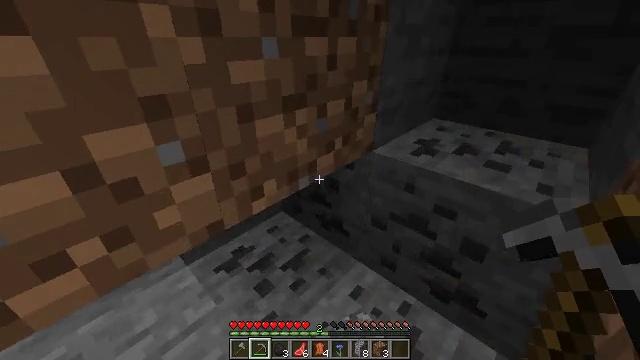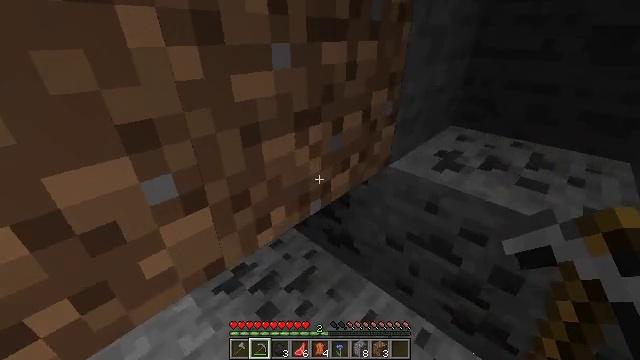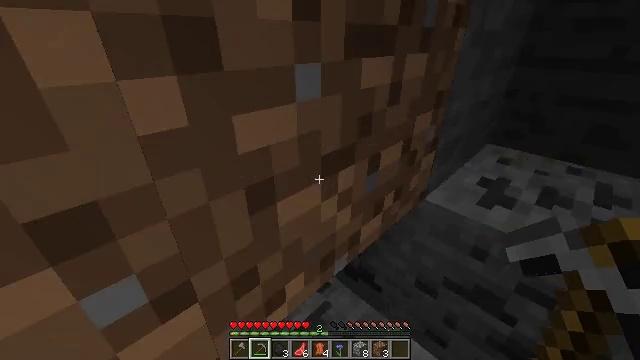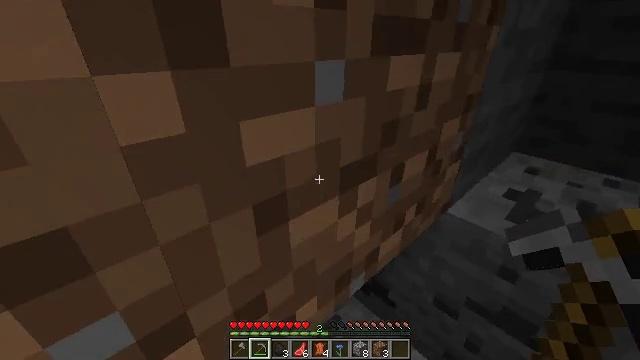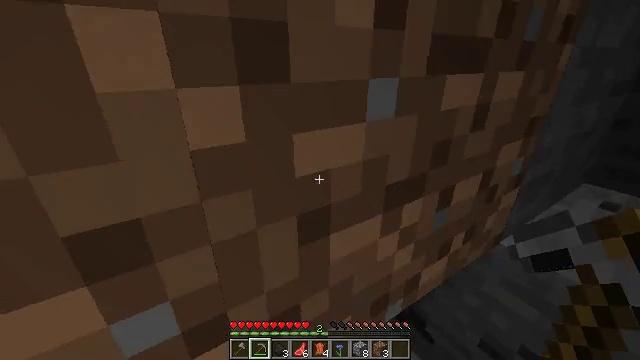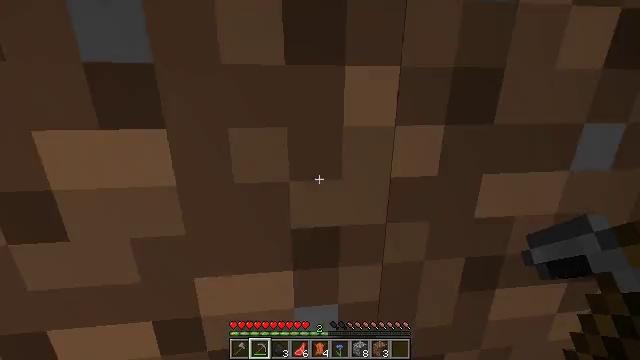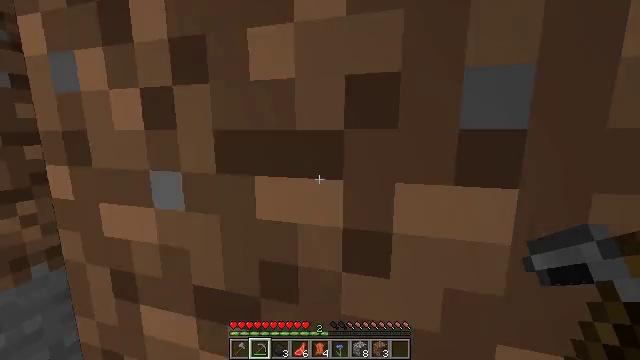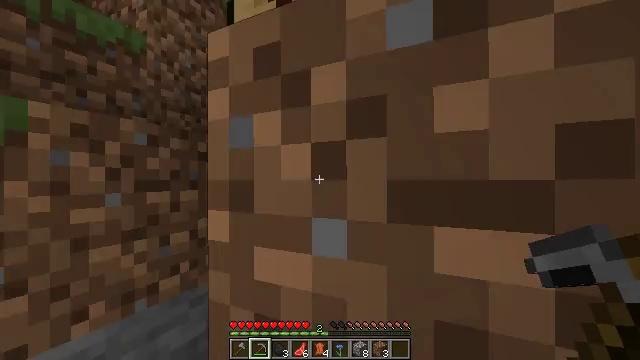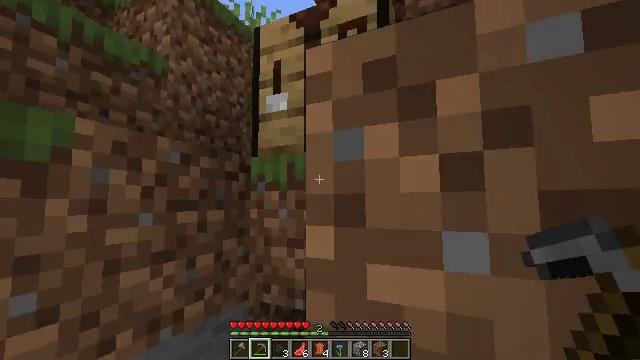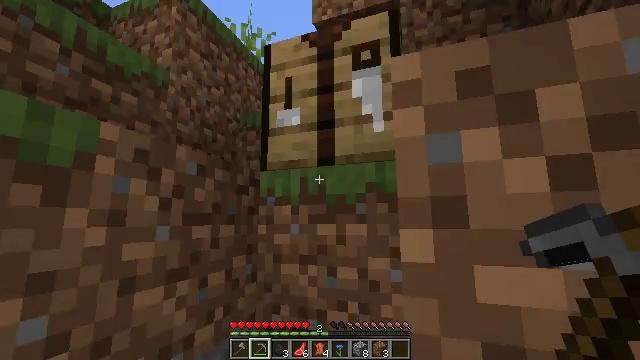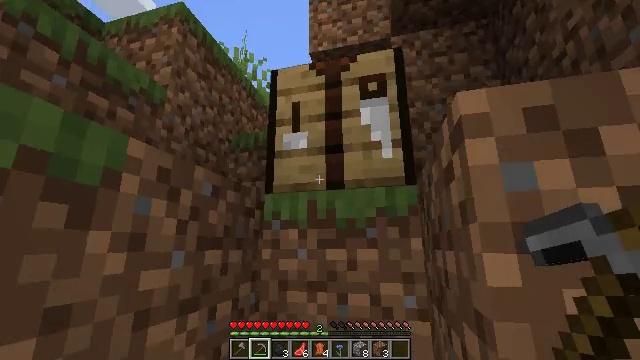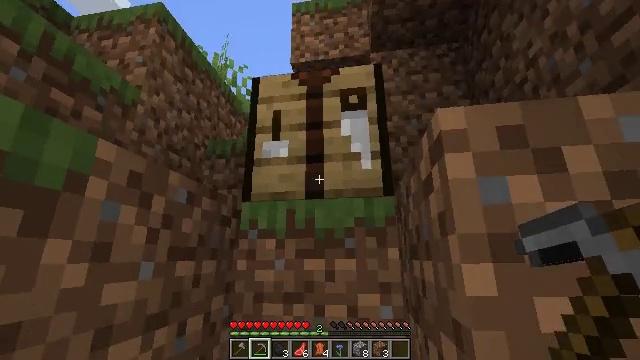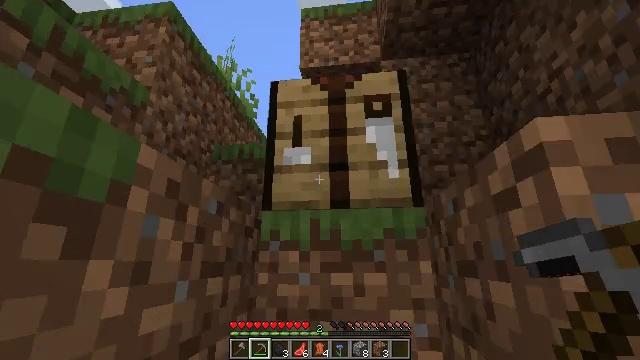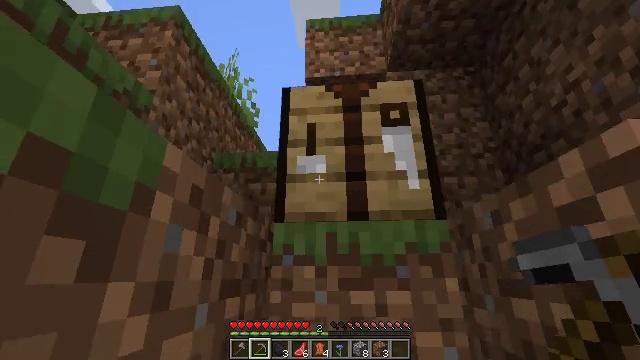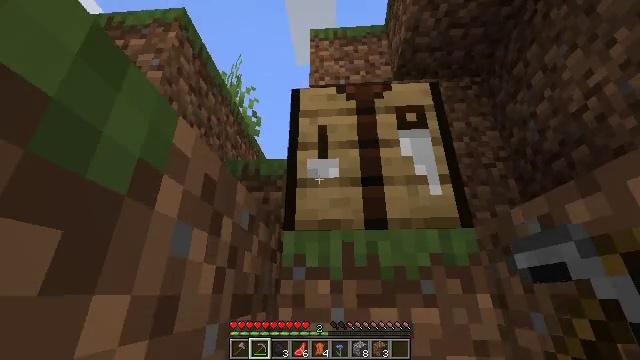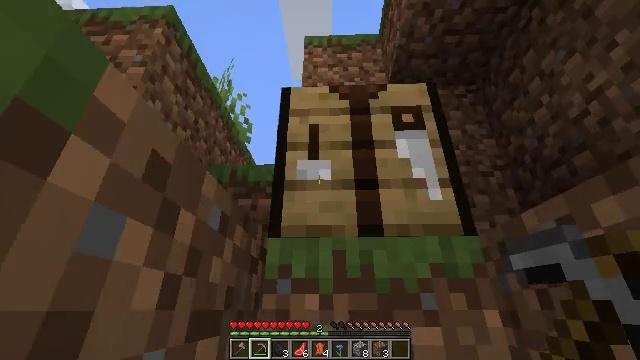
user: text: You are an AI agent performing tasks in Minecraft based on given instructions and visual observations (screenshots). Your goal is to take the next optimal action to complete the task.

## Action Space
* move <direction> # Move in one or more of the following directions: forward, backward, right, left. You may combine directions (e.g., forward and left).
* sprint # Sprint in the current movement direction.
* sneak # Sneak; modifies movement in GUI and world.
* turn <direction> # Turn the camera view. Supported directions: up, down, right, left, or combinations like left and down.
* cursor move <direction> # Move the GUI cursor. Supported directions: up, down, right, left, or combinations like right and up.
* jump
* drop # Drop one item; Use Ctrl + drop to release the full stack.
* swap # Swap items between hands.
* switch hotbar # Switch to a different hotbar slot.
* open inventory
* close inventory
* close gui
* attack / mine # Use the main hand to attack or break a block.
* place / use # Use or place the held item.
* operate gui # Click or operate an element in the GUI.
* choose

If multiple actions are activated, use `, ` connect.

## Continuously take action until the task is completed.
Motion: motion action
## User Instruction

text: Create a furnace on the crafting table using cobblestone.
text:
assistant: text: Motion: move forward
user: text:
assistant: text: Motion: move forward and move left, turn left
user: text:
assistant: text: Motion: move forward and move left, turn left
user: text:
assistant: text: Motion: move left, turn left and up
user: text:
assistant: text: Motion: move left, turn left and up
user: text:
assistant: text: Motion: move left, turn left and up
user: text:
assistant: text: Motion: move left, turn left and up
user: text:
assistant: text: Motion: move left, turn right and up
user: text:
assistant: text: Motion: move left, turn right and up
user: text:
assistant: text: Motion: move left, turn right and up
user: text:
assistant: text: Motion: move forward and move left, turn right and up
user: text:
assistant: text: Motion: move forward and move left, turn right and up
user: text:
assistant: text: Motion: move forward and move left, turn right and up
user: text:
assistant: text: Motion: move forward and move left, turn right and up
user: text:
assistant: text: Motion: move forward, turn right and up
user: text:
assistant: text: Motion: turn right and up
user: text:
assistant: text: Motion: use / place
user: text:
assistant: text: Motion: use / place
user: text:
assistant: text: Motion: use / place
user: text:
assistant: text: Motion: no_op
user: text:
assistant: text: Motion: no_op
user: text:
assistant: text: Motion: open gui
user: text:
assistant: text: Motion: no_op
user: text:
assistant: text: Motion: no_op
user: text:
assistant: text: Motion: no_op
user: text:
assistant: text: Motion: no_op
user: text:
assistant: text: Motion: no_op
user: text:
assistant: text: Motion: no_op
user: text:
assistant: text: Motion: no_op
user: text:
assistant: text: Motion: cursor move right